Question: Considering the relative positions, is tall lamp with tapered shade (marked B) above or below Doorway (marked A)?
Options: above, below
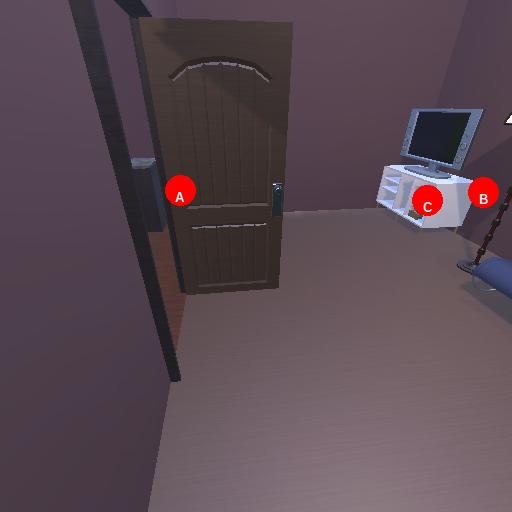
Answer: above